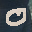
Label: 0